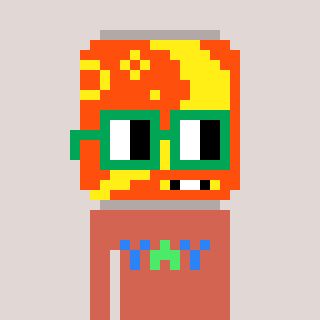
a pixel art character with square green glasses, a pop-shaped head and a peachy-colored body on a warm background